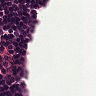
Metastatic tissue present: no